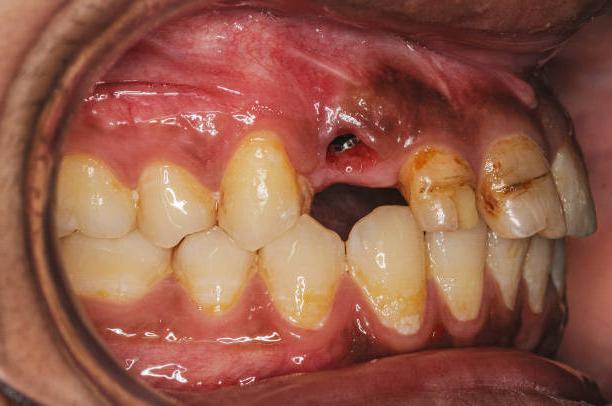
Condition: Calculus